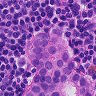
Metastatic tissue present: yes